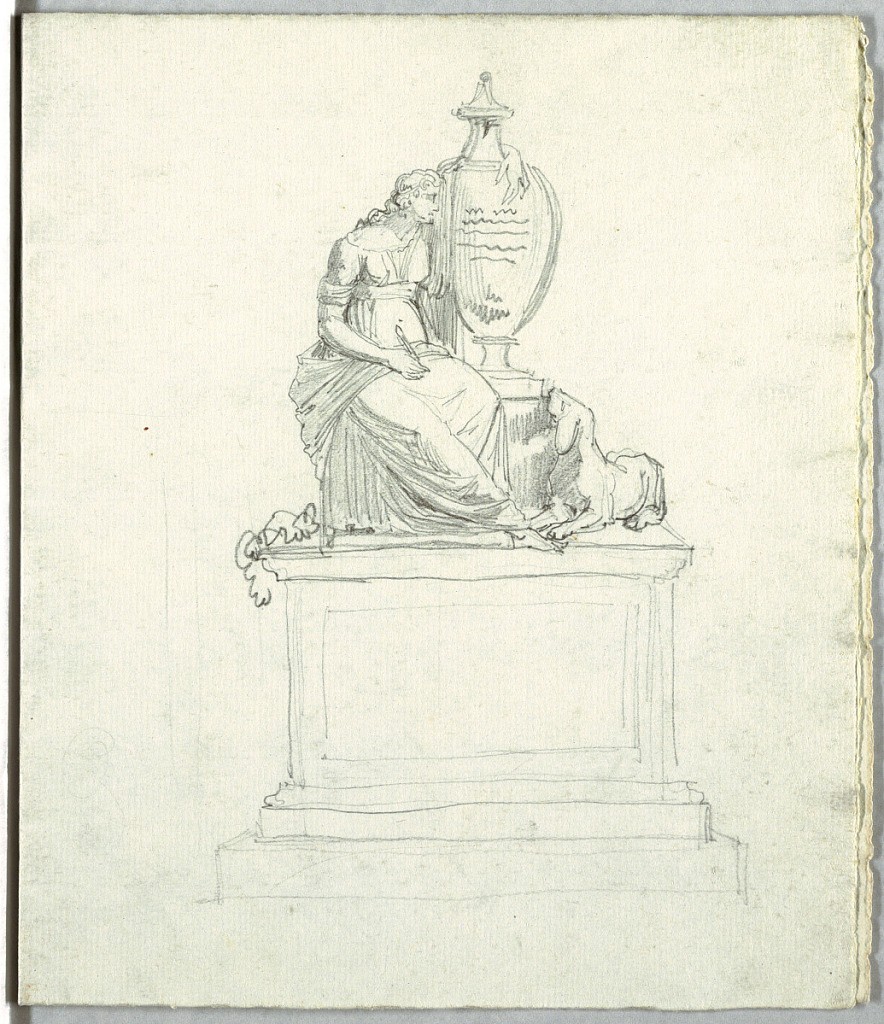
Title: Study after a Funeral Monument and Study after Frieze
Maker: Felice Giani, Italian, 1758–1823
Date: early 19th century
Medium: Graphite on gray-green wove paper
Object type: Drawing
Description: Study of funeral monument with personification of poetry, urn and dog; frieze of base of funeral monument; study of funeral monument with female figure and dog.